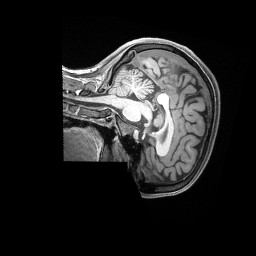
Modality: T1w
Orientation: sagittal
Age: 26
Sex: female
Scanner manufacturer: siemens
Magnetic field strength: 3 T
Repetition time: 2.4 s
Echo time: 0.00228 s